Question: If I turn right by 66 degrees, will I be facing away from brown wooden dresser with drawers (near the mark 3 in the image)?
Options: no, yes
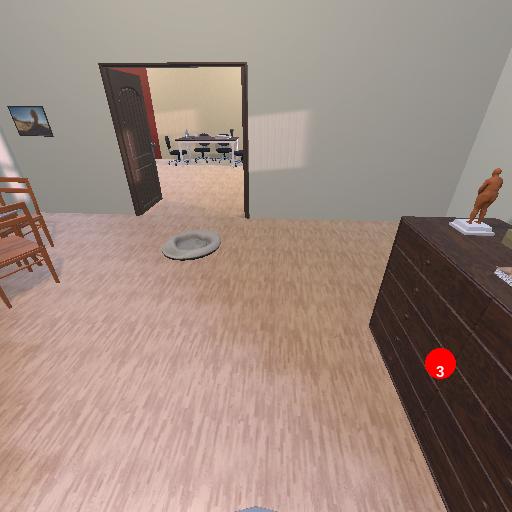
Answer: no